Question: I've recently tried making an inventory system in allegro 5, where I draw a grid of squares 20x20 and drag-drop items around. The problem is, I can see the item sprite going the actual grid that I drew, which is an unwanted effect. Here's my code:
'''
if(draw)
{
draw = false;
al_draw_bitmap(image, item.posx, item.posy, 0);
if(mouseKey)
{
grab = true;
item.posx = mouse.posx - (item.boundx-5);
item.posy = mouse.posy - (item.boundy-5);
}
else if(mouseKey == false && grab == true)
{
for(int i = 0; i < mouse.posx; i += 20)
{
if(i < mouse.posx)
item.posx = i;
}
for(int j = 0; j < mouse.posy; j += 20)
{
if(j < mouse.posy)
{
item.posy = j;
}
}
grab = false;
}
for(int i = 0; i <= width; i += 20)
{
al_draw_line(i, 0, i, height, al_map_rgb(0, 0, 0), 1);
al_draw_line(0, i, width, i, al_map_rgb(0, 0, 0), 1);
}
al_flip_display();
al_clear_to_color(al_map_rgb(40,40,40));
}
'''
(I know it's terribly written and un-optimized but I wrote it in about 10 minutes simply as a test)
How can I make it so the item sprite does not display the lines over it? Here's an example of my problem if I was too vague:

I'm using Codeblocks IDE on windows XP
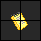
Answer: Unless you fiddle with OpenGL settings, you're going to always get the things you draw last on top. So in this case, simply move 'al_draw_bitmap(image, item.posx, item.posy, 0);' to be directly above 'al_flip_display()'.
Note that you will have some problems because you are manipulating 'item.posx' and 'item.posy' in that section, so you'd have to first cache the results:
'''
int x = item.posx;
int y = item.posy;
// ...
al_draw_bitmap(image, x, y, 0);
al_flip_display();
'''
However, that's just a bandaid over the larger problem: you shouldn't be changing anything inside your drawing block. The entire if/else block should be elsewhere. i.e.:
'''
if (event timer is a game tick)
{
do all logic stuff
draw = true
}
if (draw)
{
do all drawing stuff
draw = false;
}
'''